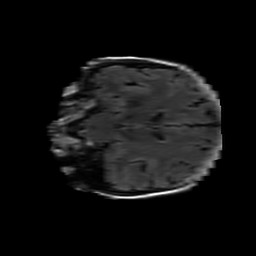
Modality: FLAIR
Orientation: coronal
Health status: ill
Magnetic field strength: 3 T